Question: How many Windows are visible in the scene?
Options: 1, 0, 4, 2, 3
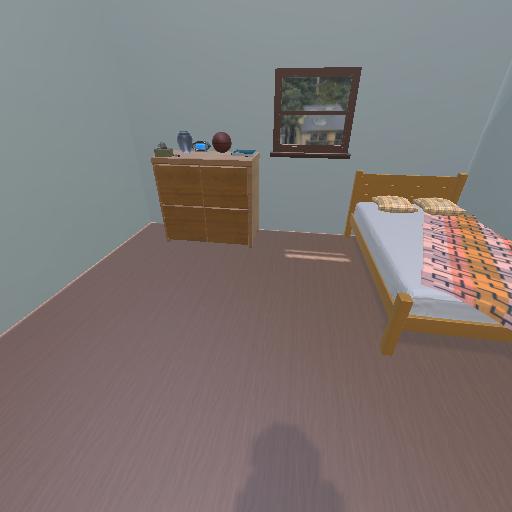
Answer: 1